Interaction volume radius: 5 \u00c5
Interaction volume height: 15 \u00c5
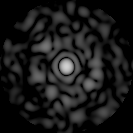
Disorder parameter: 0.8414